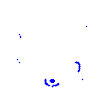
Particle: electron